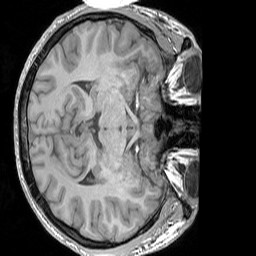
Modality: T1w
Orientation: axial
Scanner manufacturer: siemens
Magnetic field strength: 3 T
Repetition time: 1.83 s
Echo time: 0.00303 s